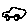
Label: car